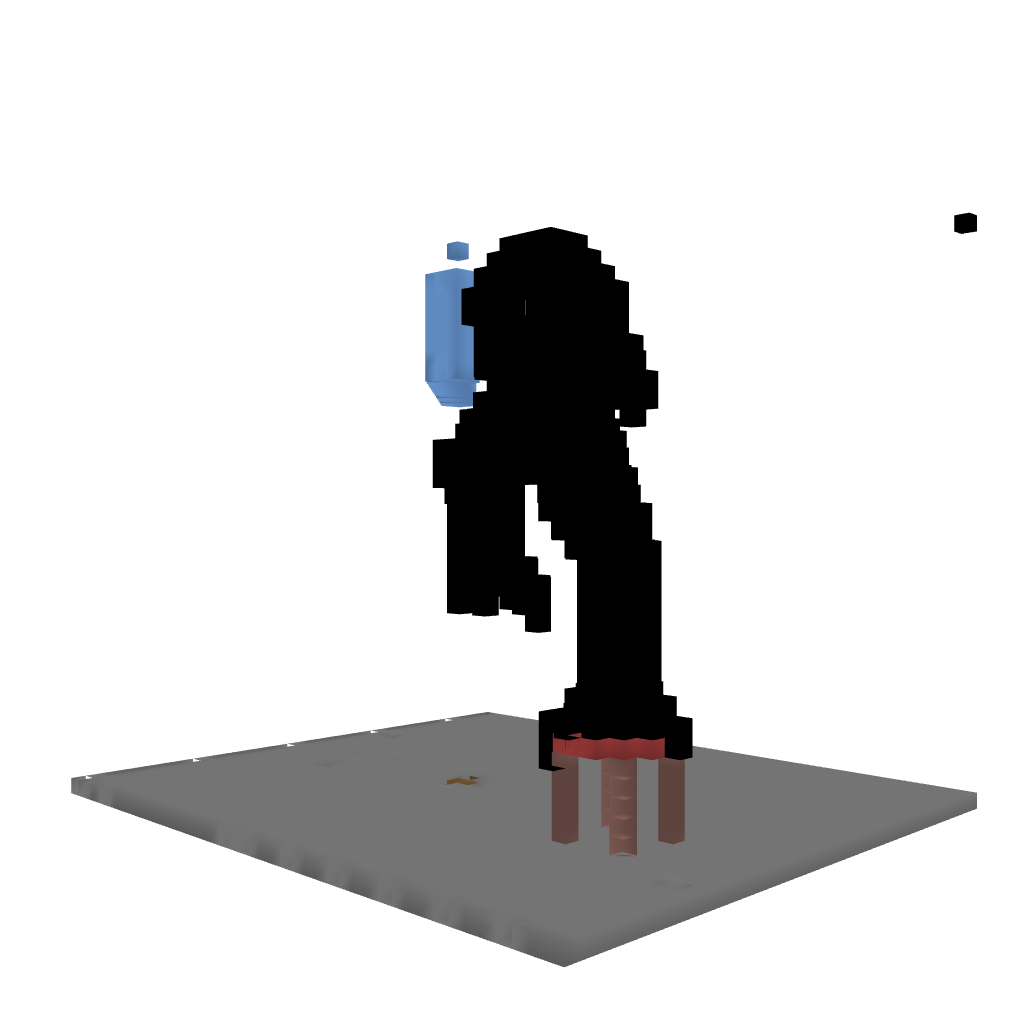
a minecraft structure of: Grim Reaper - By Cybersneeze bad low quality